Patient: sex M, age 67
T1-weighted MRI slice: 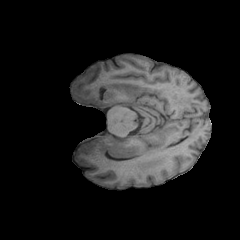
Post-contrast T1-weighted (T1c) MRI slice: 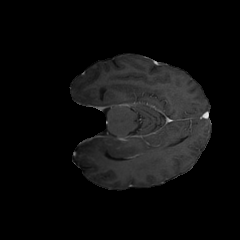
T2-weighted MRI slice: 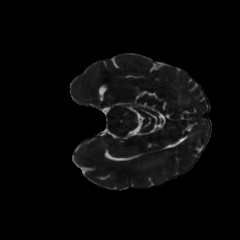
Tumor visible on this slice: no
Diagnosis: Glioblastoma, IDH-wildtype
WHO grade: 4